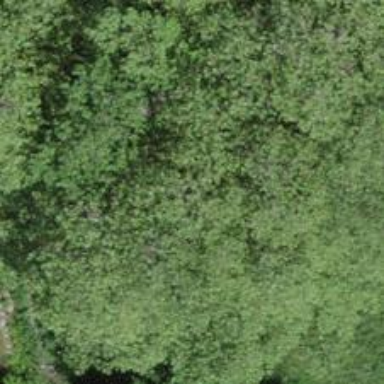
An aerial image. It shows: Avenue of broadleaved trees.